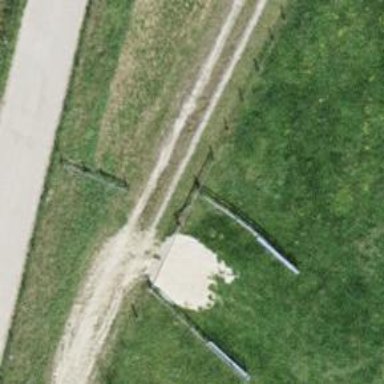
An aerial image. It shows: Track with grade2 tracktype.